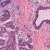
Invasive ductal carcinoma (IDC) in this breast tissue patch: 0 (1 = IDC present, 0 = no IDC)